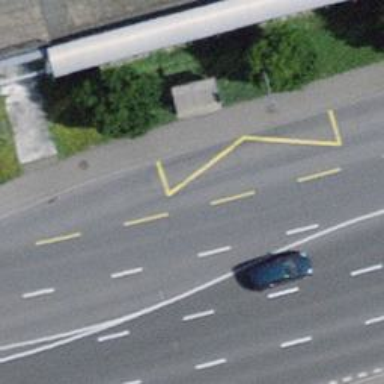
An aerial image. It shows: Public transport stop position.